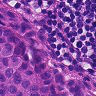
Metastatic tissue present: yes